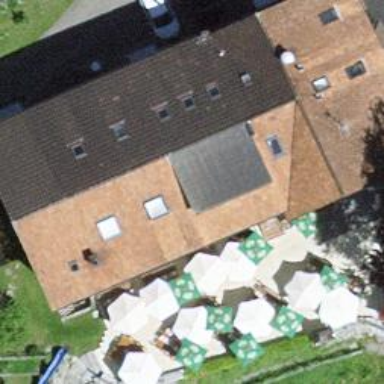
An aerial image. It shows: Restaurant.